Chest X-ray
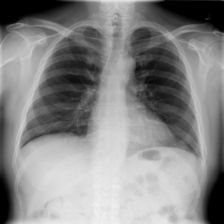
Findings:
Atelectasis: negative
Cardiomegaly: negative
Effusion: negative
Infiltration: negative
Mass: negative
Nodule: negative
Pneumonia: negative
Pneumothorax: negative
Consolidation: negative
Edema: negative
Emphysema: negative
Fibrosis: negative
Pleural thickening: negative
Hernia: negative